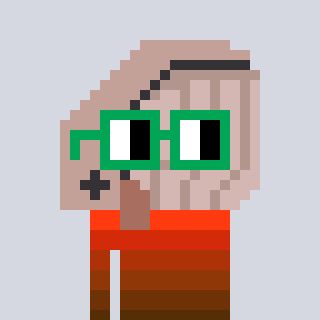
a pixel art character with square green glasses, a whale-shaped head and a peachy-colored body on a cool background